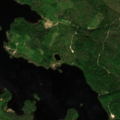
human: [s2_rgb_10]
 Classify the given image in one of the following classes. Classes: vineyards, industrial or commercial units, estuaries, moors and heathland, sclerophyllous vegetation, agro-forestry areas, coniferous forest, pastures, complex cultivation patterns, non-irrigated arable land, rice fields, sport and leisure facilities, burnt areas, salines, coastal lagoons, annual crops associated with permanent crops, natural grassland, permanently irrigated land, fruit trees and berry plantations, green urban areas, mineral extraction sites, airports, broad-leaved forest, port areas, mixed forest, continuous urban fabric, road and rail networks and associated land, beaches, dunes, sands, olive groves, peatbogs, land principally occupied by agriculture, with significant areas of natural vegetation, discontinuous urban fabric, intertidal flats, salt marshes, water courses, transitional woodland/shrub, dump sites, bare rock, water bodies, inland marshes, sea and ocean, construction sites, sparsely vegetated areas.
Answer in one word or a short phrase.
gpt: coniferous forest, mixed forest, water bodies